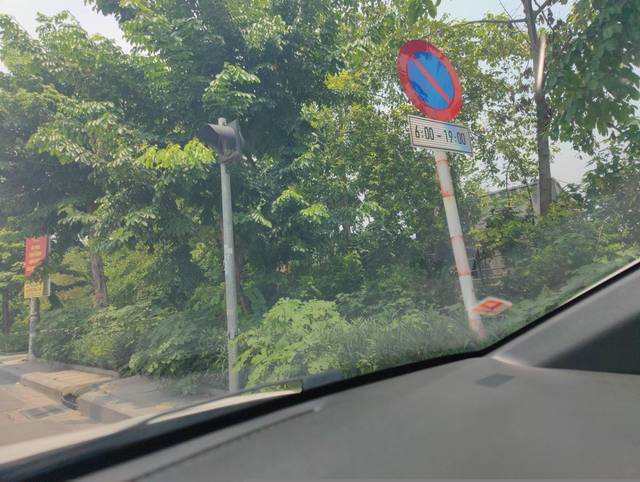
Region: Vietnam
Coordinates: 21.029, 105.898